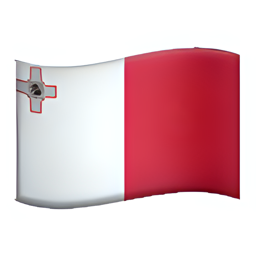
Name: flag for malta
Emoji: 🇲🇹
Group: Flags
Sub-group: country-flag